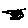
Label: bird